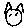
Label: cat